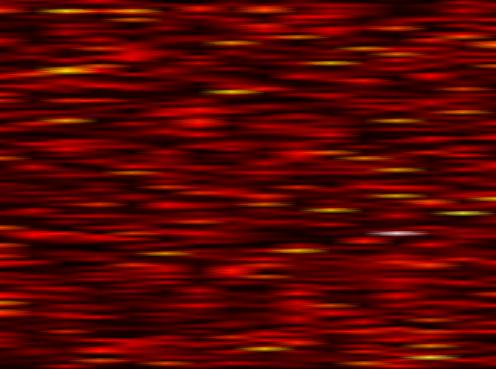
Label: WOLA